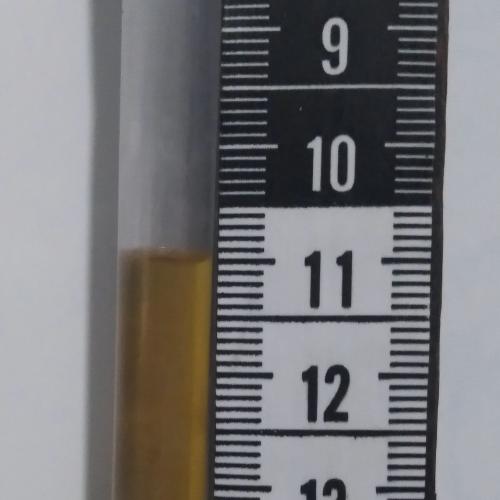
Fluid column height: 11.0 cm